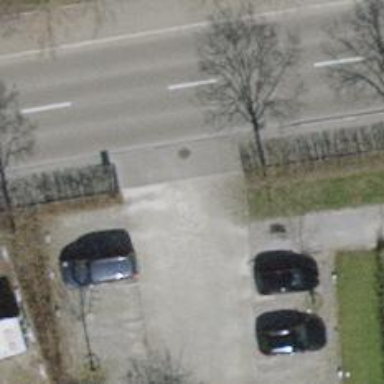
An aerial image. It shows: Road serving as parking aisle.